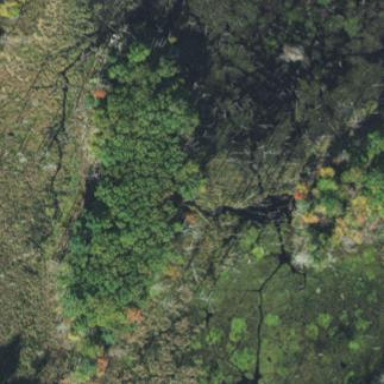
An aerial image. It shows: Swamp in wetland area.